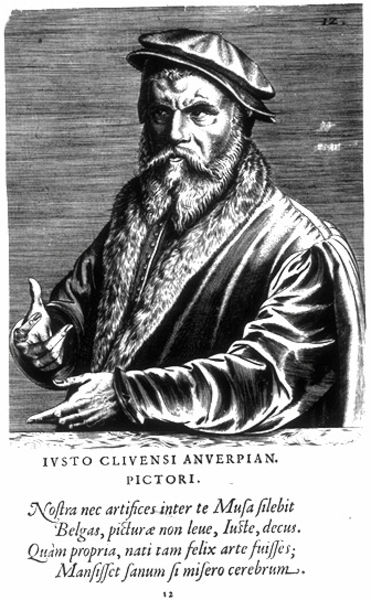
Titel: Bildnis von Joos van Cleve d.J.
Künstler: Hieronymus Cock
Institution: (Seriendruck)
Schlagwörter: hand, mann, umhang, finger, geste, hut, mund, nase, schwarz, stirn, weiss, zeichen, zeichnung, blick, alt, bart, kappe, mütze, schnurrbart, wand, alte, arm, augen, falten, kragen, pelz, rahmen, samt, bildnis, hände, portrait, porträt, gewand, haare, halbfigur, mantel, reich, brustbild, renaissance, fell, holzschnitt, schrift, grafik, graphik, hands, hat, pope, velvet, white, black, collar, face, falte, gray, grey, hair, nose, old, painting, robe, talking, ernst, inschrift, maler, picture, print, deutsch, knöpfe, schnauzbart, schnauzer, ziegenbart, weste, buch, druck, stich, seite, schwarzweiß, text, gestik, tracht, barett, pelzkragen, seiten, halbprofil, portät, man, wams, head, eyes, noble, edelmann, drawing, paper, kupferstich, black and white, trim, cap, coat, fur, mouth, wrinkles, buttons, illustration, monochrome, beard, desk, jacket, writing, texte, human, arms, cheeks, latein, lateinisch, inscription, tint, engraving, medieval, reformation, eye, lines, cloth, fingers, book, lips, antwerpen, cheek, pointing, erzählen, zählen, gesture, forehead, page, der tag, seitenzahl, latin, scholar, potrait, mustache, moustache, sleeves, words, verbrämt, baret, image, frown, anverplan, bilkdis, clivensi, ich kann die bilder gar nich s, iusto, pictori, pleats, 16. jahrhundert, 17. jahrhundert, joos van cleve, mushroom, brows, beret, note, pop, litography, brim, book page, antwerp, 12, ivsto, seite 12, haat, news paper, noble man, writings, twelve, artucle, anverpian, justo